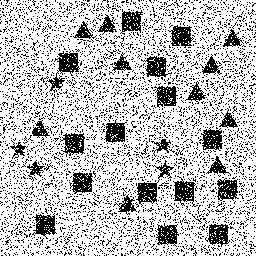
Squares: 15
Triangles: 10
Stars: 5
Total shapes: 30